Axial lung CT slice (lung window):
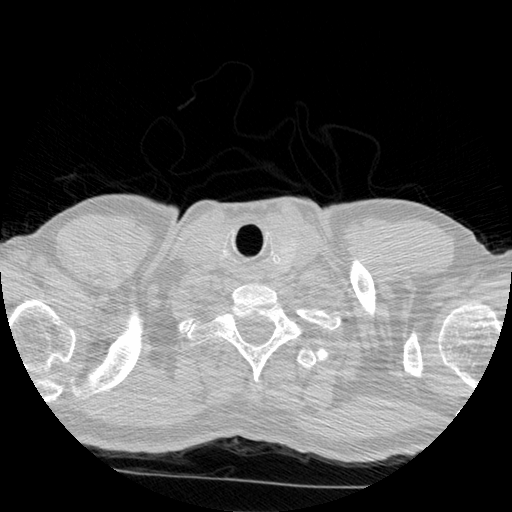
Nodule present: no